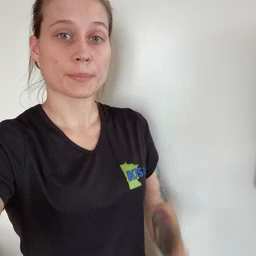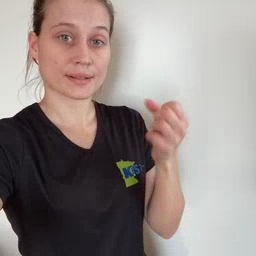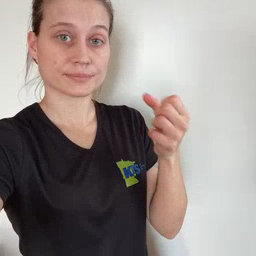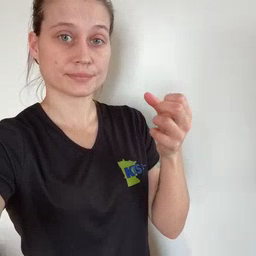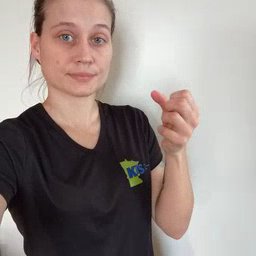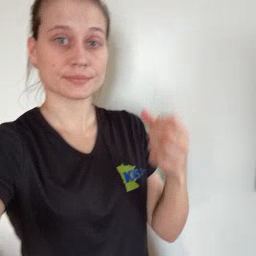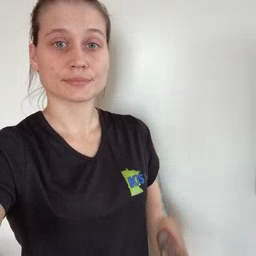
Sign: milk